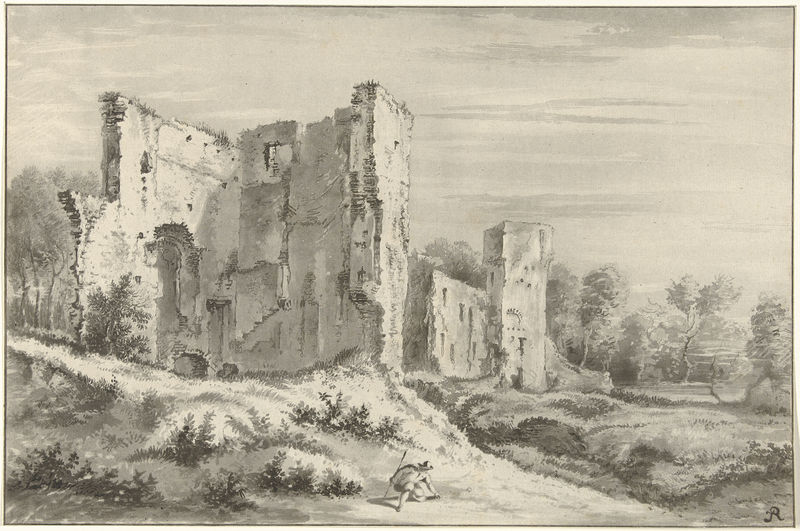
Titel: Landschap met ruïne
Künstler: Christiaan Josi
Standort: Amsterdam
Institution: Rijksmuseum
Schlagwörter: homme, chapeau, nature, berger, herbe, ruine, aquarelle, gardien, ruineux, bergier